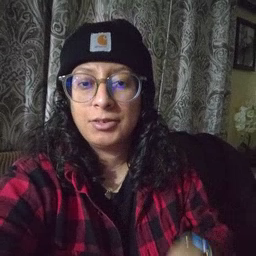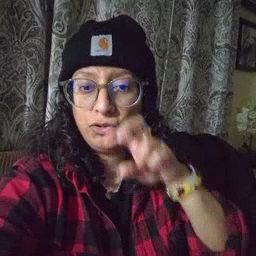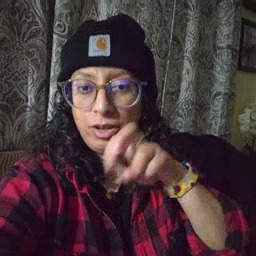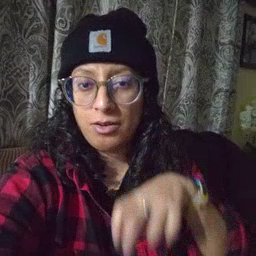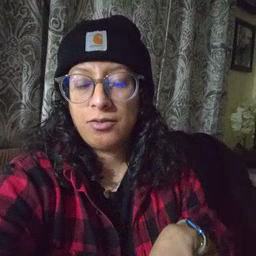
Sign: chair